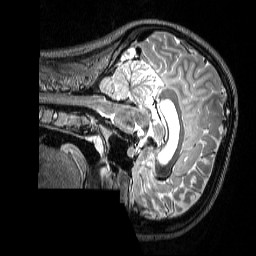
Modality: T2w
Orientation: sagittal
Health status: healthy
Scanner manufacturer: siemens
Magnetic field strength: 3 T
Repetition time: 4.8 s
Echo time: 0.452 s